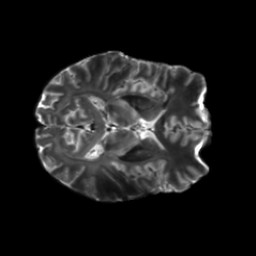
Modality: T2w
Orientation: axial
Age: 30
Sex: female
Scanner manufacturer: siemens
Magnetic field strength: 6.98 T
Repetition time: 7.776 s
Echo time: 0.076 s